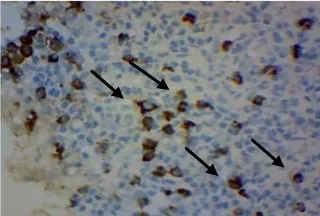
(B) IgG4-positive immunostaining in more than ten plasma cells per high power field (arrows).
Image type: pathology (immunostaining)